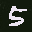
Label: 5